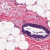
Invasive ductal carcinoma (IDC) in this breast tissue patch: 0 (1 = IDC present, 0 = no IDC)